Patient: sex M, age 73
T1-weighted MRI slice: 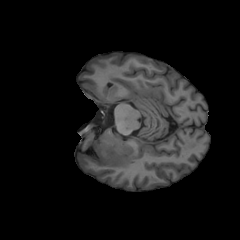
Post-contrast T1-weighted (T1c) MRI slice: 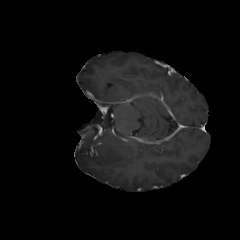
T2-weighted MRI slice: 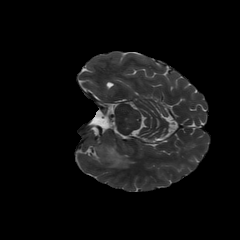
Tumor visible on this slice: yes
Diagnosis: Glioblastoma, IDH-wildtype
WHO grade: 4